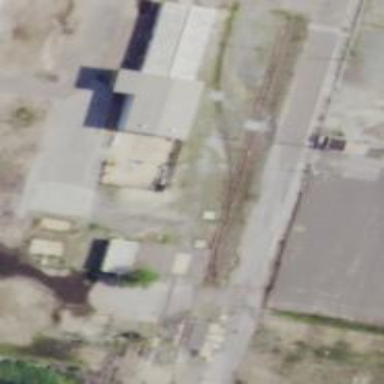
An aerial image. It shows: Abandoned spur railway.